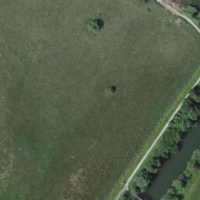
EUNIS habitat code: 21
Species observed at this site:
Lythrum salicaria